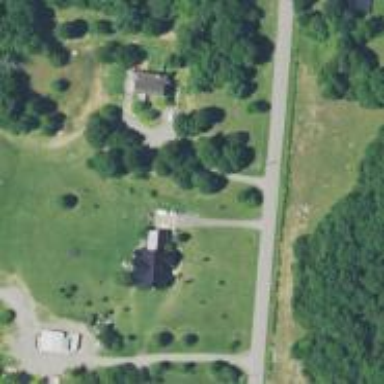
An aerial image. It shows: Driveway leading to service road.